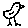
Label: bird